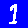
Digit: 1